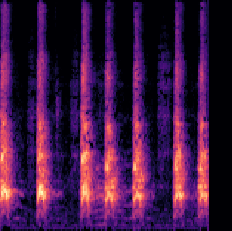
Sound class: Dog